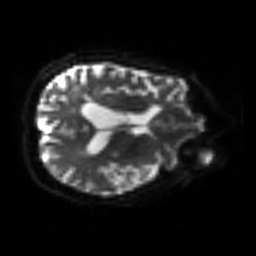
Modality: sbref
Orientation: axial
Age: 64
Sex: male
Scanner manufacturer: siemens
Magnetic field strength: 3 T
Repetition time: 3.2 s
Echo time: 0.081 s